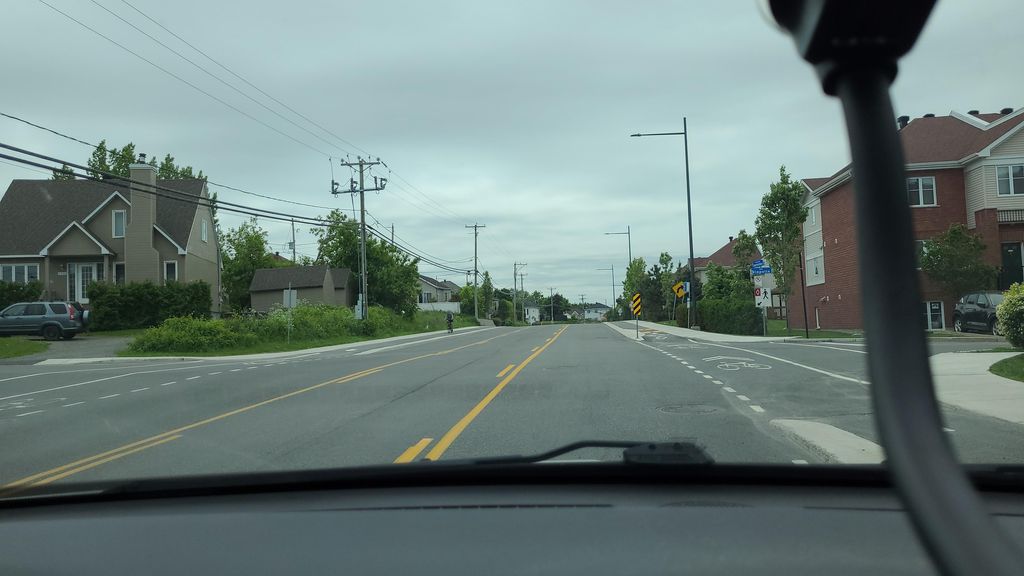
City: montreal